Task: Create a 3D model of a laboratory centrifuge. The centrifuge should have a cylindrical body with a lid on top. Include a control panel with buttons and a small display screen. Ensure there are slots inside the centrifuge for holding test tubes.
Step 590:
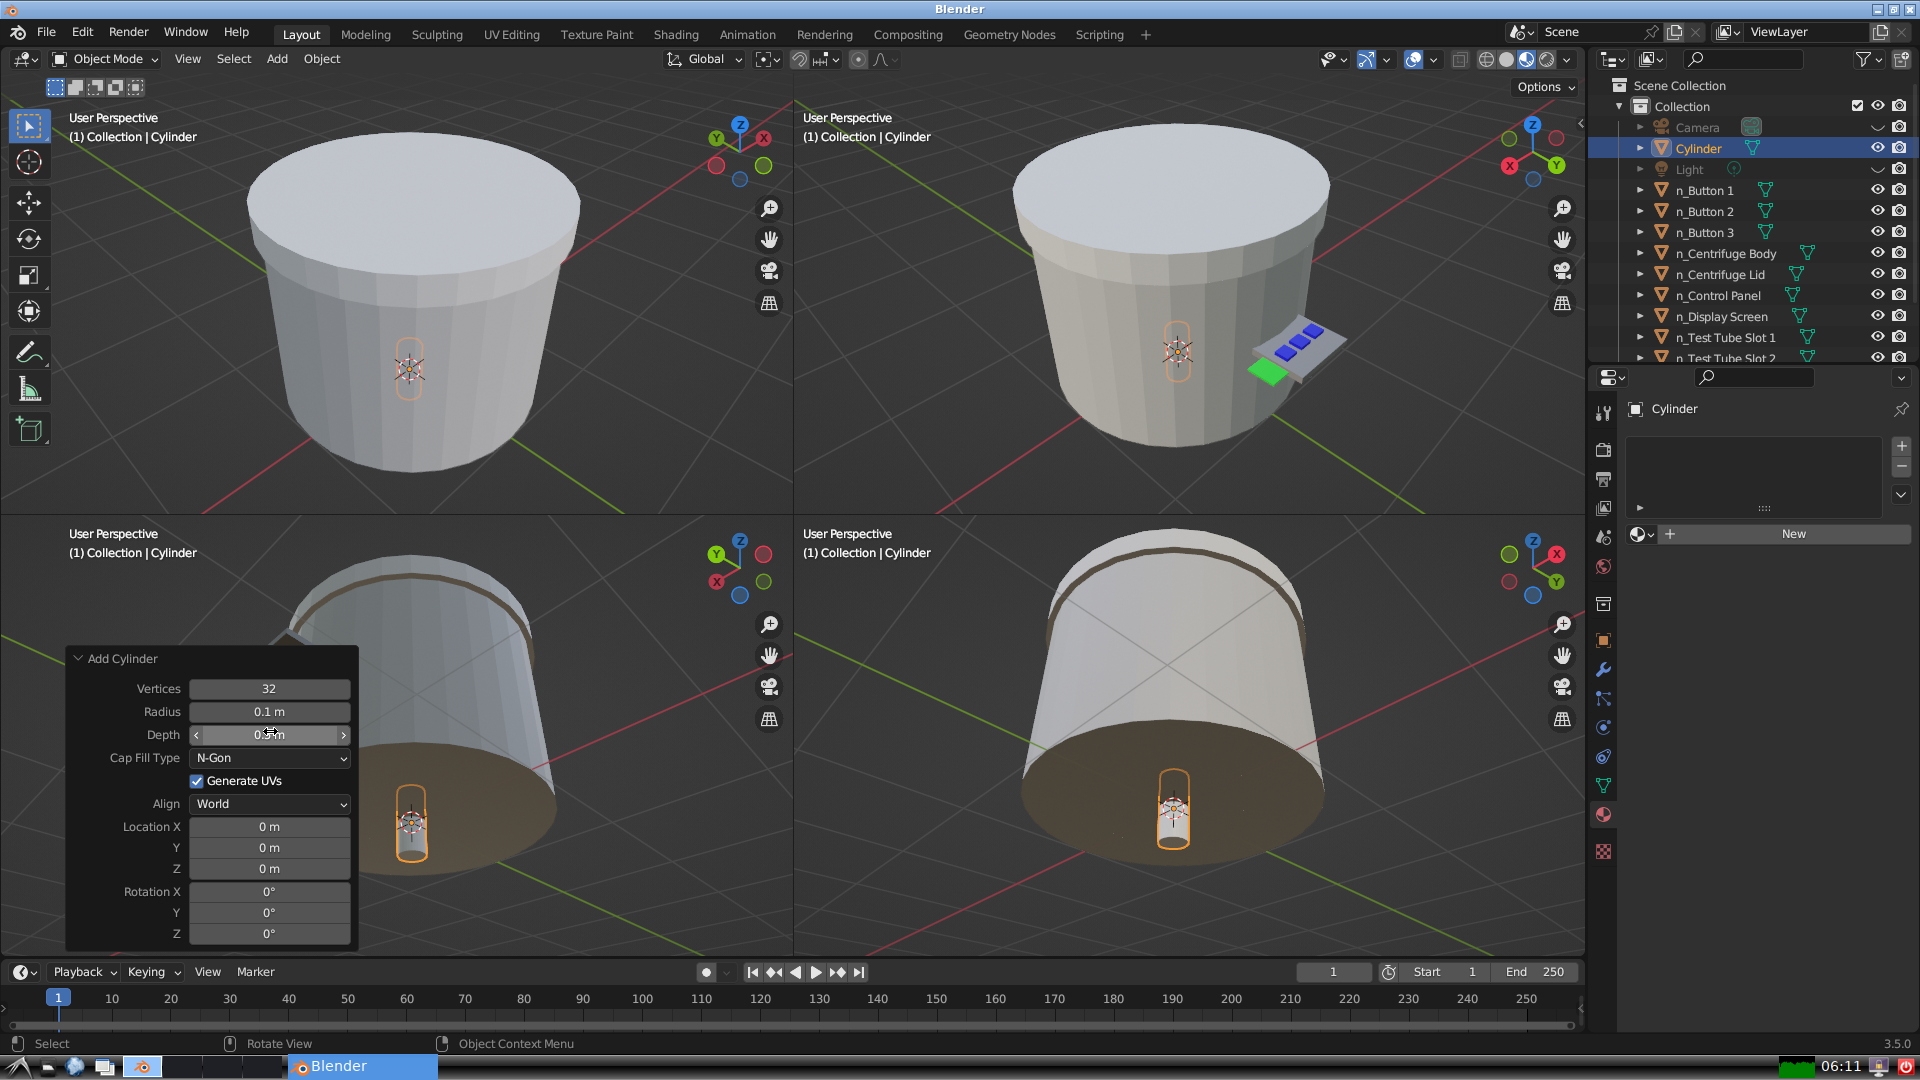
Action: click: no